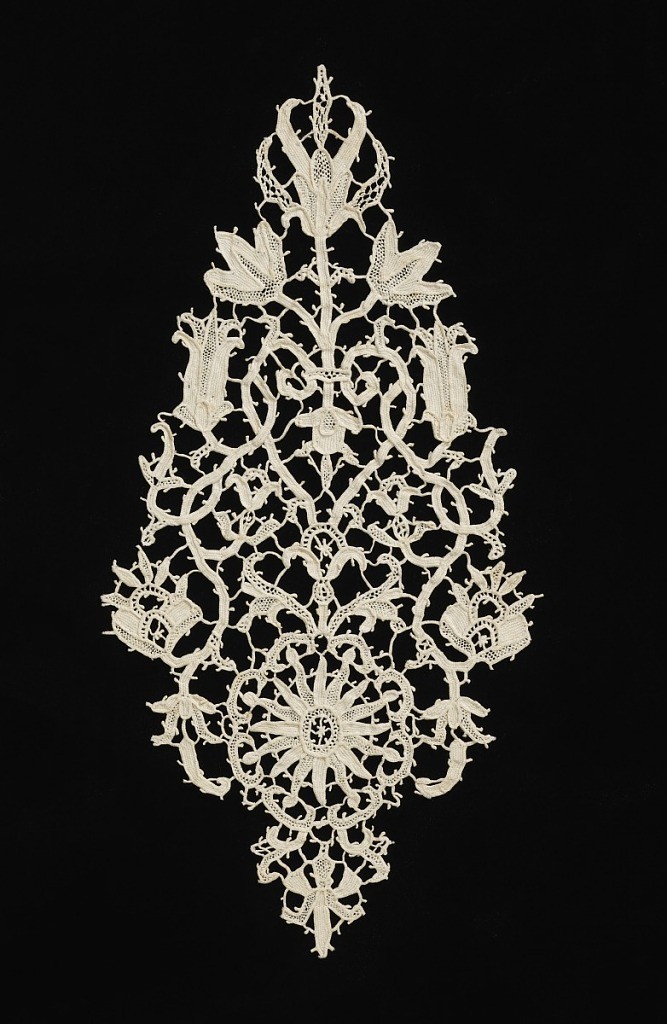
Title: Ornament
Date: early 17th century
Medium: linen Technique: needle lace
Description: Diamond-shaped fragment of centered sun motif and heart-shaped form connected by elaborate floral and foliated form.